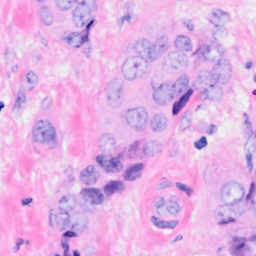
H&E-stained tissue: Breast